Question: i wanna create a 2 level status message system. Which is the best way to create a tables ?
Scope:
1. User sets a Status Message
2. Users Reply to the status message
this is a picture showing it

users (id, name .... )
status_messages (id, message, time, user_id)
status_message_replies (id, message, time, status_message_id, user_d)
status_messages (id, pid, message, time, user_id)
where pid = selfId or ParentId of the status.
I wanna know which is the best method to create the system ?
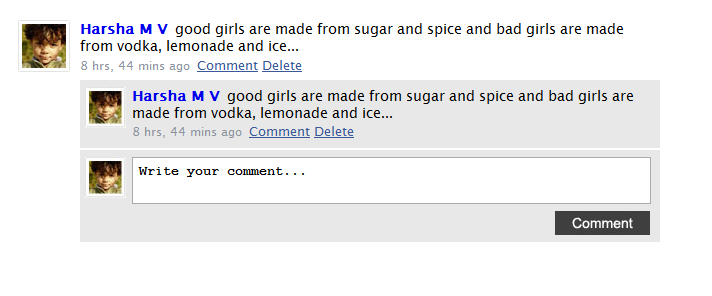
Answer: As long as the original messages and the responses have the same structure (set of attributes, or columns) then you can use the single table approach. It has the advantage that you can search over original messages and responses with a single query.
The set of original messages can be found where pid = selfid and the responses where pid <> selfid. If it's important to be able to see the original and response messages separately (without knowledge of the storage mechanism) you can encapsulate the above conditions in two VIEWs: OriginalMessages and Responses.
If the originals and responses have different attributes (for instance, if you want the original to allow links to URLs, photos, etc) you might consider using two separate tables. But even there, I'd probably argue for the one table structure with a separate, extender table for the additional attributes. That means you don't have to store often-empty columns for those original messages that don't use the extended attributes, and you can later easily add the extended attributes to the response messages as well (if desired).